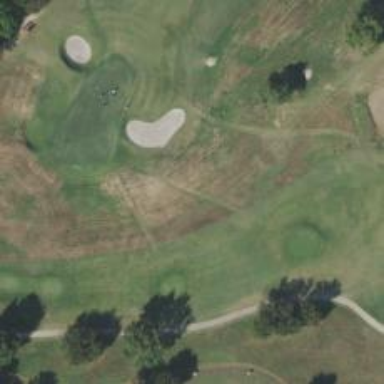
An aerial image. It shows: Path for both road and golf.